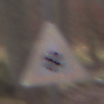
Verkehrszeichen: SchneeOderEisglaette
Umgebung: Outdoor, Nature
Tageszeit: Midday
Wetter: Overcast
Licht: Natural
Jahreszeit: Autumn
Kontrast: LowContrast